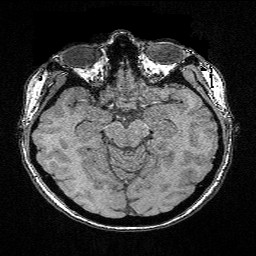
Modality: FLASH
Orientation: coronal
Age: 31
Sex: female